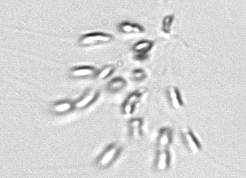
Label: Dinobryon